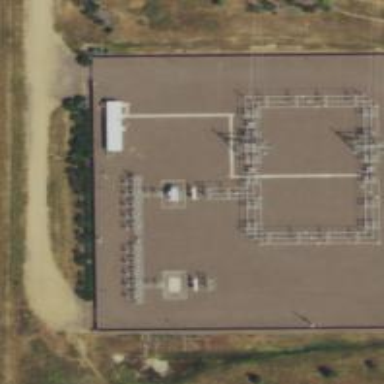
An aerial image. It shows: Distribution level power substation enclosed by wall.